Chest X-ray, AP view. Patient: 53 years old, sex M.
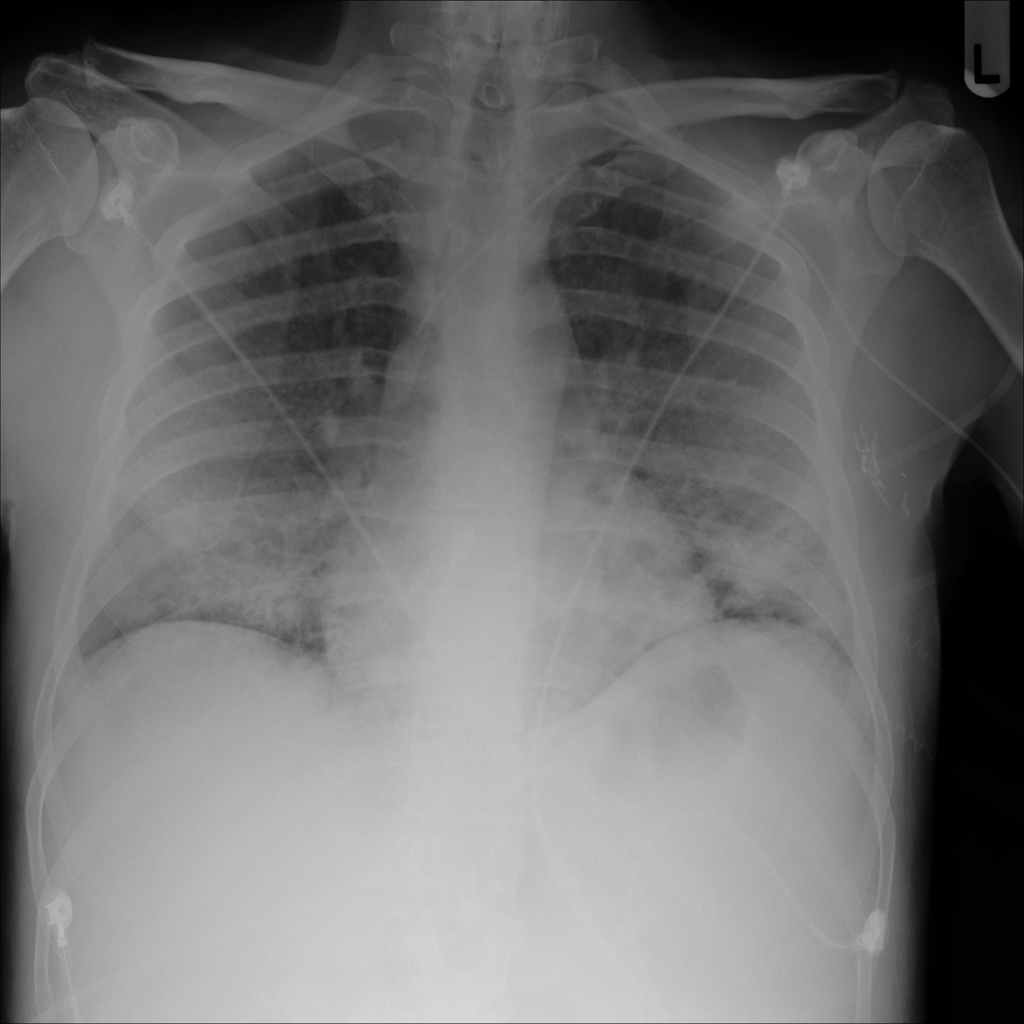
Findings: No Finding